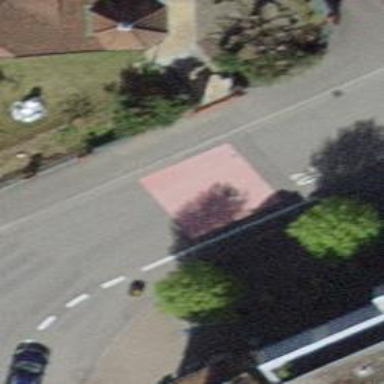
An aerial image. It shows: Uncontrolled crossing on the road.